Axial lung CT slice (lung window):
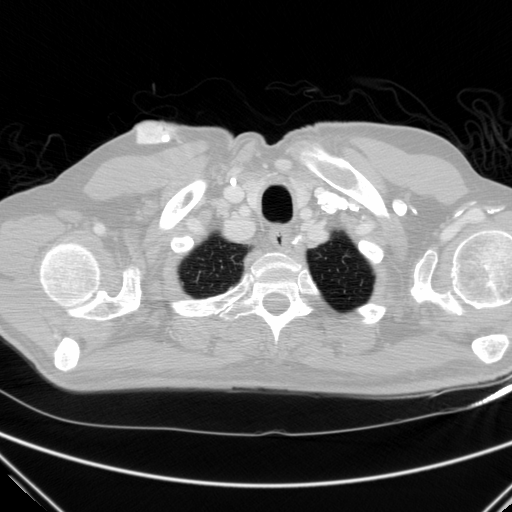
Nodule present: no